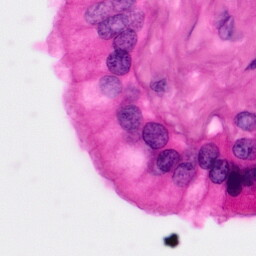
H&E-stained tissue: Pancreatic